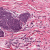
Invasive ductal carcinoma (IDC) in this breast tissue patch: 0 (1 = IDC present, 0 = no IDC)